Interaction volume radius: 5 \u00c5
Interaction volume height: 35 \u00c5
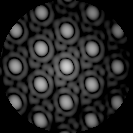
Disorder parameter: 0.01334